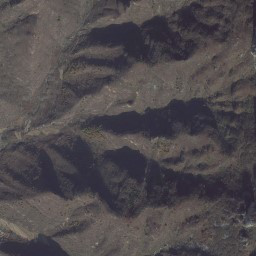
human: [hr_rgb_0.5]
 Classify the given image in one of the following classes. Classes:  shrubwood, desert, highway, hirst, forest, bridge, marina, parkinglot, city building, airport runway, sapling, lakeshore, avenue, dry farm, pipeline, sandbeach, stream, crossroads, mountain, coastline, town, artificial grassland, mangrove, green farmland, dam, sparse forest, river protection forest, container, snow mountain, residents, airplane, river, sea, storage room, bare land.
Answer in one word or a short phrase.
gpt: mountain